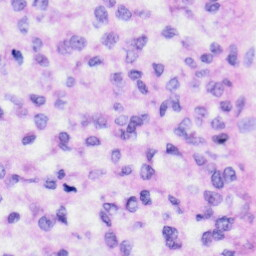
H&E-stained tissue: Liver